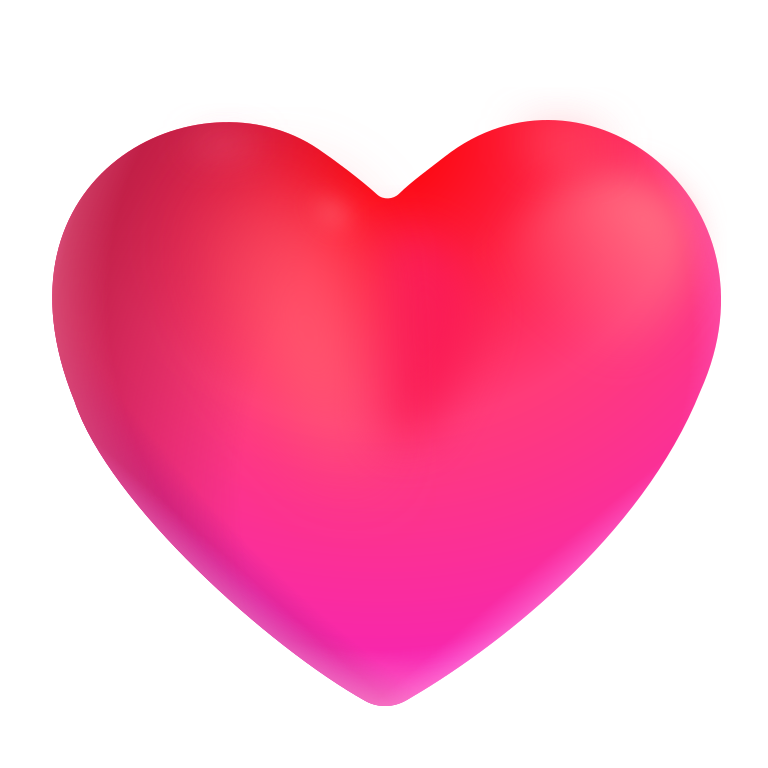
red heart color